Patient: sex F, age 53
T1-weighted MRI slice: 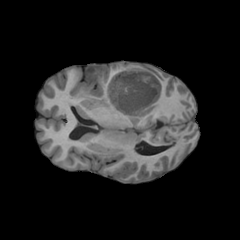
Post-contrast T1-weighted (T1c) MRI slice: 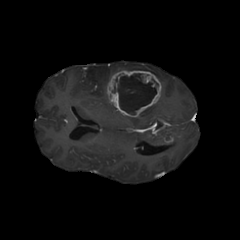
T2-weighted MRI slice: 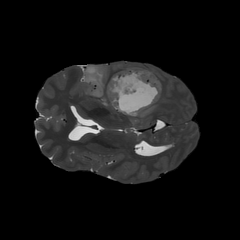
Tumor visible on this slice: yes
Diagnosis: Glioblastoma, IDH-wildtype
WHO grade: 4